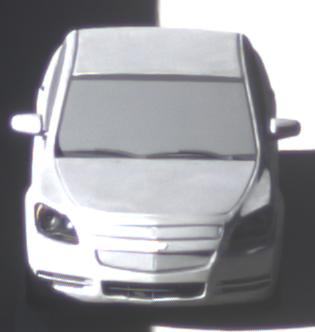
Make: Chevrolet
Model: Malibu 2.4
Detailed model: Malibu
Model produced from: 2012/07
Model produced until: 2014/08
Doors: 4
Color: white
Road condition: dry road
Daytime: morning or afternoon
Contrast: high contrast